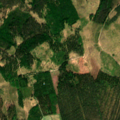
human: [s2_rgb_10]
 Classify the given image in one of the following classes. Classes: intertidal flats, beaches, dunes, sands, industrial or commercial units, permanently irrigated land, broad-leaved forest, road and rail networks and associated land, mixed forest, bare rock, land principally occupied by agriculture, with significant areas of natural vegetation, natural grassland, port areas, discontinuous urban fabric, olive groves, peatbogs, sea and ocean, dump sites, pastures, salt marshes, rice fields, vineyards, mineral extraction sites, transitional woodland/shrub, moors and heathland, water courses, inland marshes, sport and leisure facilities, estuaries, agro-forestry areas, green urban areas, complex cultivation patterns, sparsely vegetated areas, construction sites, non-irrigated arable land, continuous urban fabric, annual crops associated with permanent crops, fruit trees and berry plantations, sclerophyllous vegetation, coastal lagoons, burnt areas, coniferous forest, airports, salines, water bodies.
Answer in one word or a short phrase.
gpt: coniferous forest, mixed forest, transitional woodland/shrub